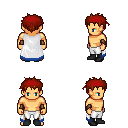
a pixel art fantasy rpg character, male body template, human, tanned skin, white trimmed cape, white pants, brunette bedhead hairstyle, red bandana, cloth bracers, black shoes, four views (front, back, left, right), 2x2 character sprite sheet, small pixel art, hard edges, no anti-aliasing